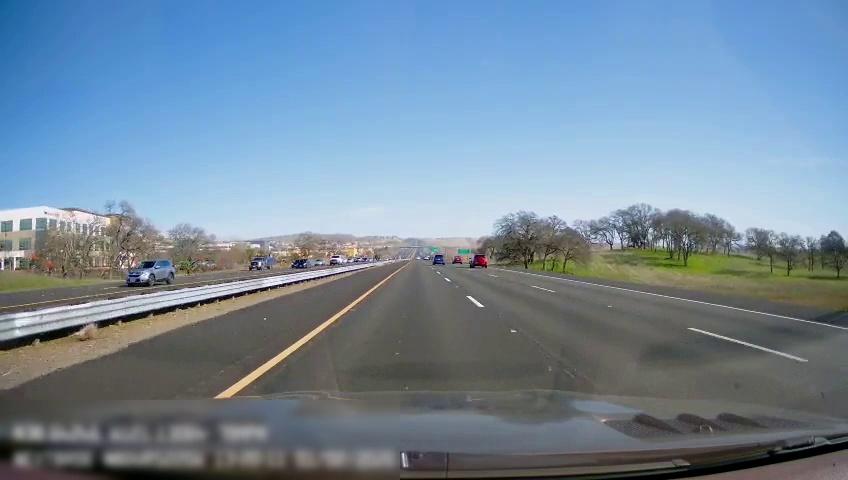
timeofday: Day
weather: Sunny
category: Drivable Space
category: Drivable Space
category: Vehicles | SUV
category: Vehicles | Truck
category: Vehicles | Car
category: Vehicles | SUV
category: Vehicles | SUV
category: Vehicles | Car
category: Vehicles | Car
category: Vehicles | Car
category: Lanes | Opposite Lane
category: Lanes | Opposite Lane
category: Lanes | Current Lane
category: Lanes | Current Lane
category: Lanes | Alternate Lane
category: Lanes | Alternate Lane